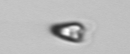
Label: Pyramimonas